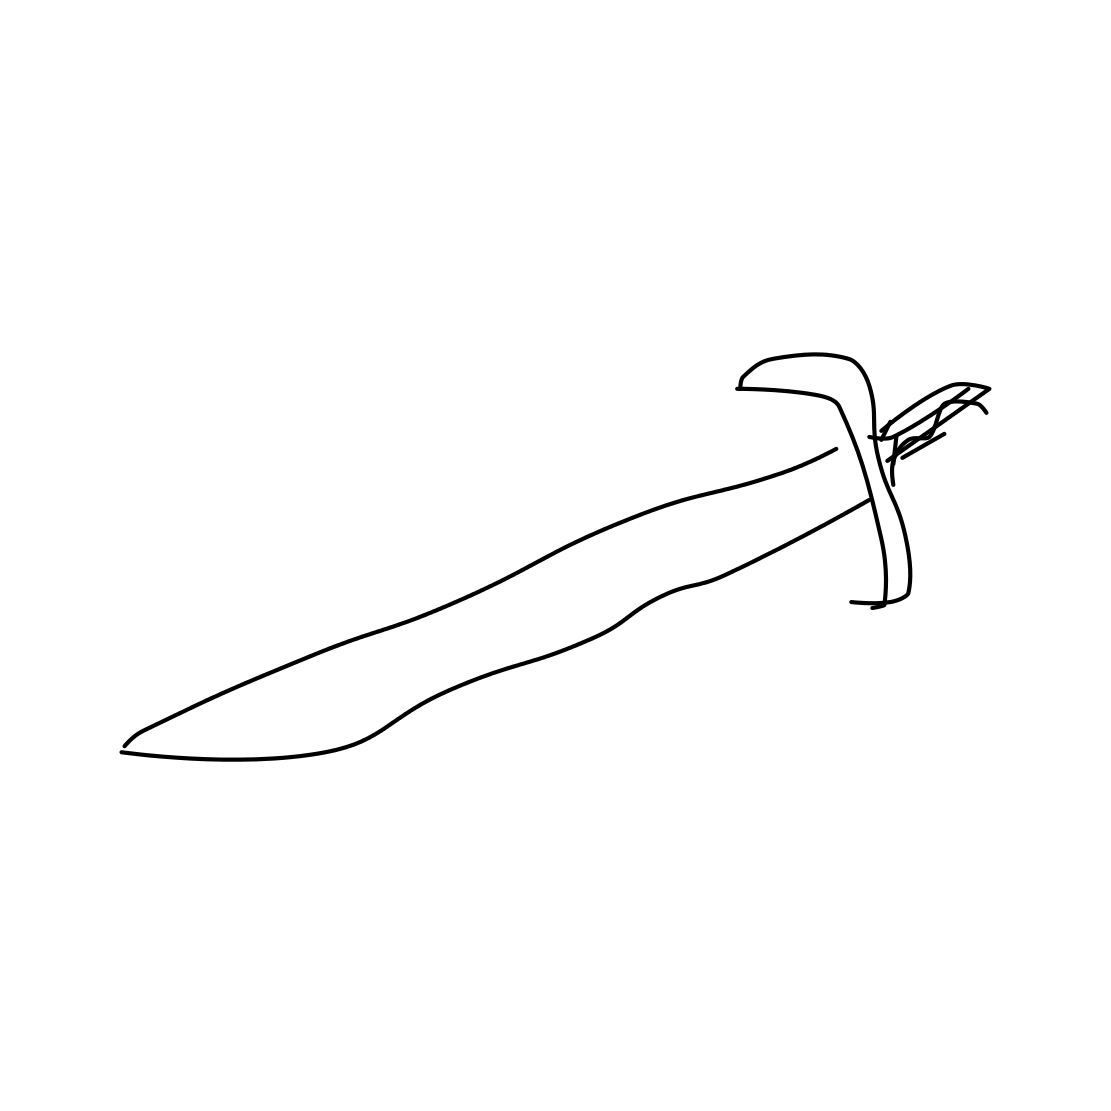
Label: sword